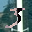
Label: 3